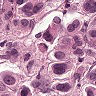
Metastatic tissue present: yes